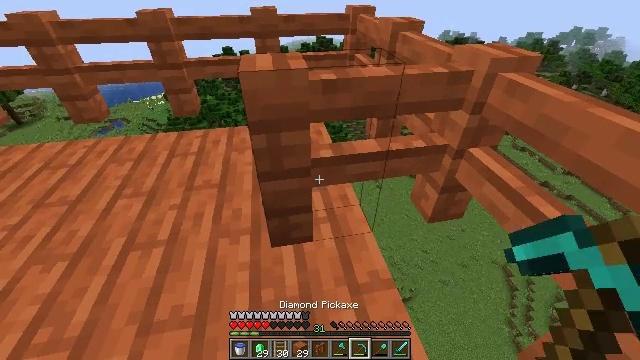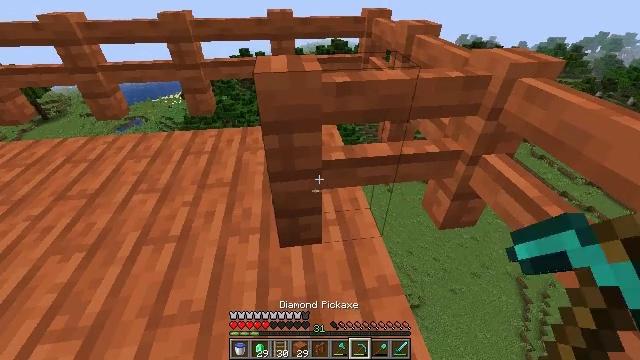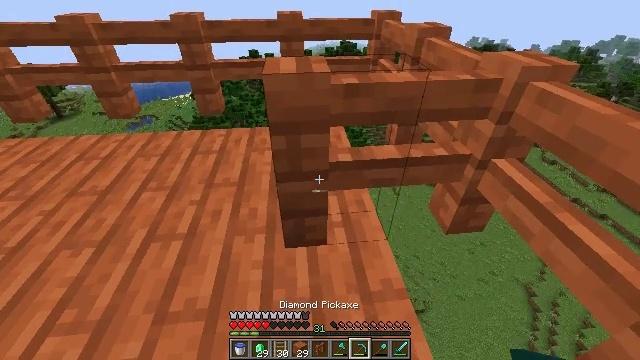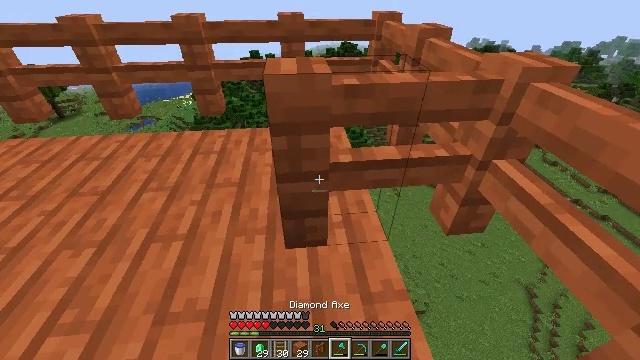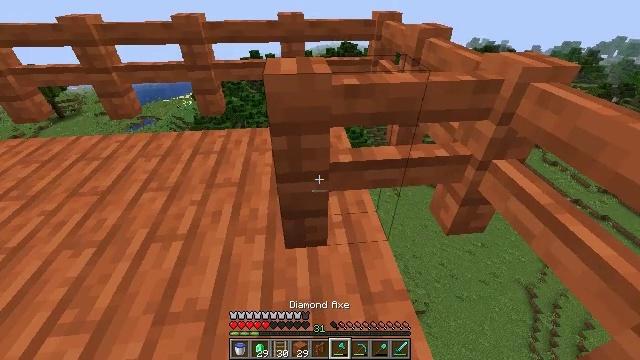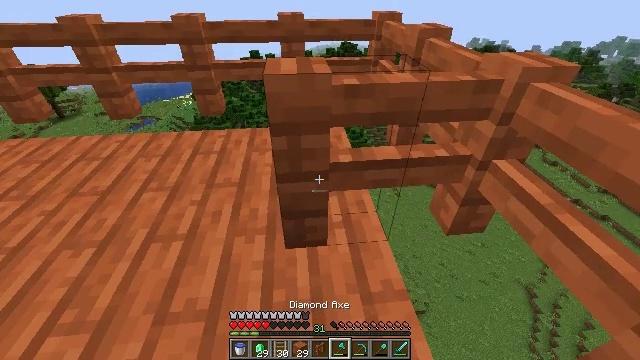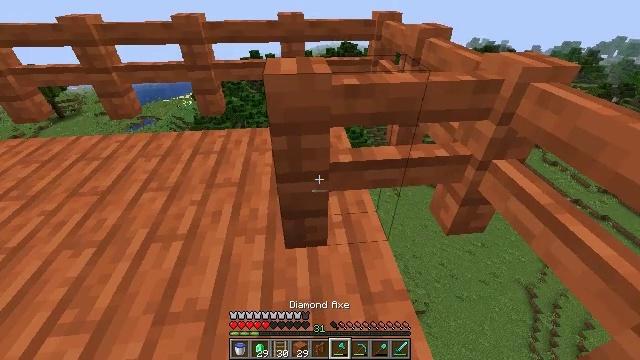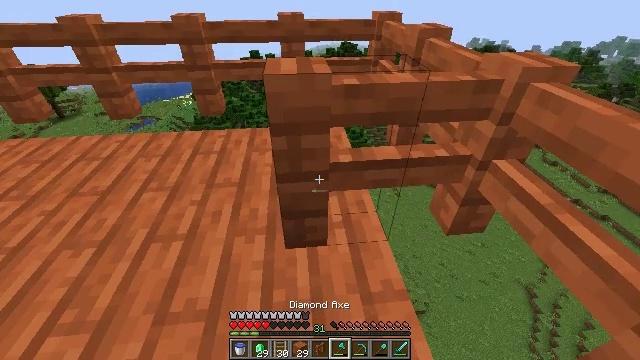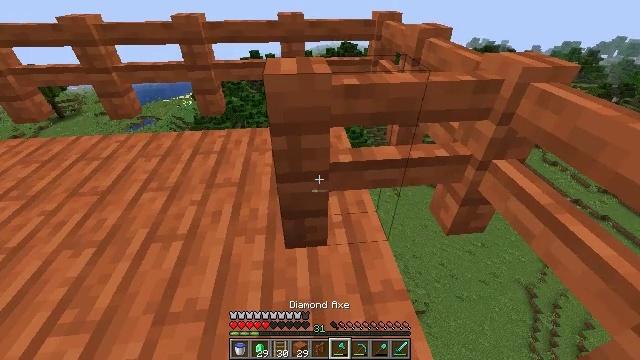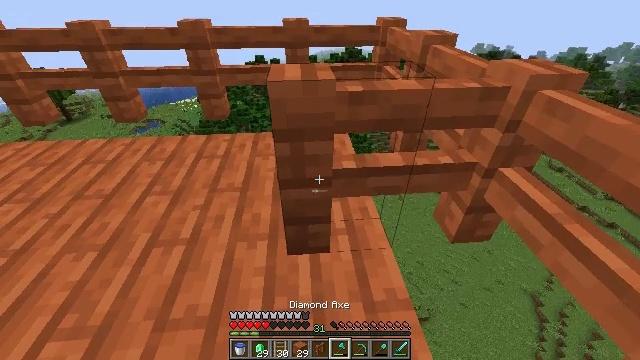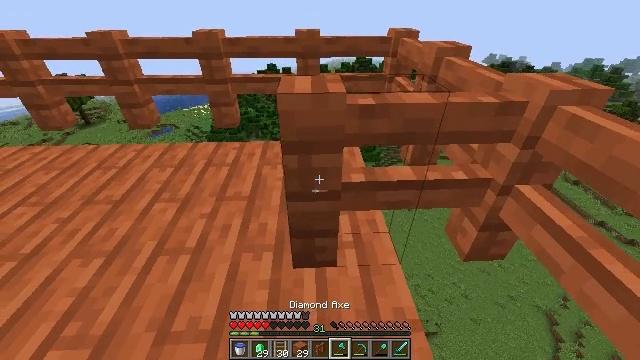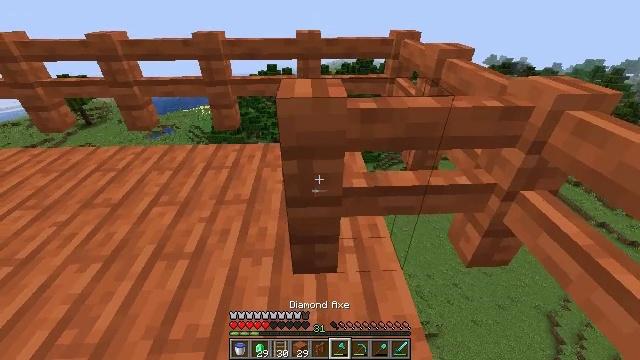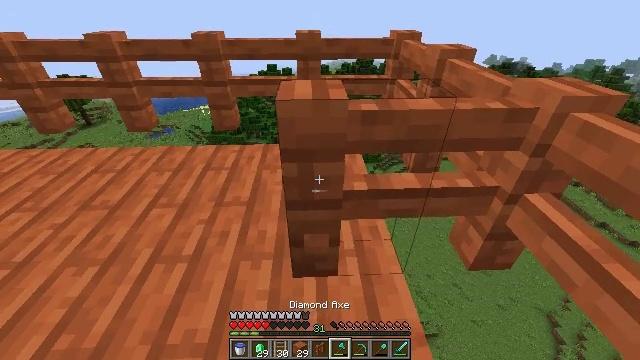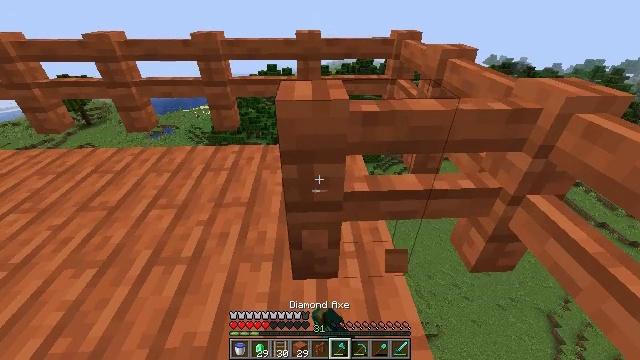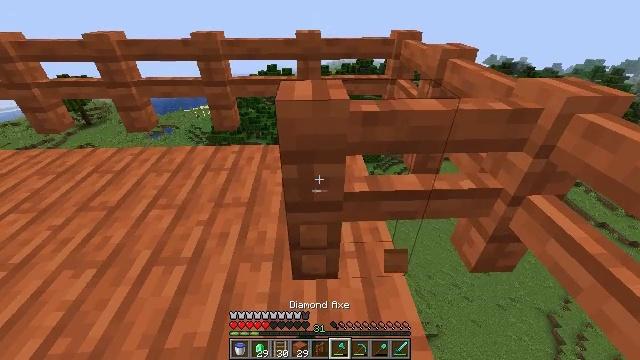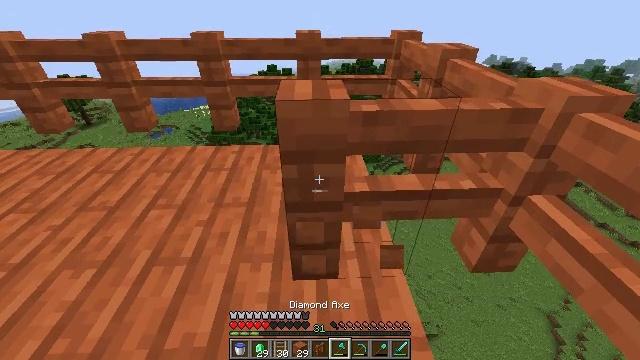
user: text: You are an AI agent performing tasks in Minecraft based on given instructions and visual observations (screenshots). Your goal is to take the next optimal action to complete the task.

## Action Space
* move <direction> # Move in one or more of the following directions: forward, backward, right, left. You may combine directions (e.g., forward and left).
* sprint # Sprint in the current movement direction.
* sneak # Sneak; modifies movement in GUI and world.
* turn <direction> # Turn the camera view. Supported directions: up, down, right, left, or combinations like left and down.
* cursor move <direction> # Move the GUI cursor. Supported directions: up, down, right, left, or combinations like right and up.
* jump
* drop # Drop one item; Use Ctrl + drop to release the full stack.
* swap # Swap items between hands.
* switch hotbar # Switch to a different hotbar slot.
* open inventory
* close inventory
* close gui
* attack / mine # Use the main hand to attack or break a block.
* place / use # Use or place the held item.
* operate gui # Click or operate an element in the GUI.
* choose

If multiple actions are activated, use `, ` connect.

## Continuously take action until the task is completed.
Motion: motion action
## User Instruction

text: Attack the acacia fence to break it.
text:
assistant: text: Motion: sneak, turn left
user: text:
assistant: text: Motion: sneak, turn left
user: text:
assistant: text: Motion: sneak
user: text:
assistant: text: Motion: sneak
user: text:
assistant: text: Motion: sneak
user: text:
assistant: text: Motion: sneak
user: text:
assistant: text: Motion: sneak
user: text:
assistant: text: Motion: sneak
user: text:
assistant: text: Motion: move forward, sneak
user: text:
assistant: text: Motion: move forward, sneak, turn left and up
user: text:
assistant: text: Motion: sneak
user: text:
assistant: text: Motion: sneak, attack / mine
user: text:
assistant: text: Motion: sneak, attack / mine
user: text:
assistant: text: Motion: sneak, attack / mine
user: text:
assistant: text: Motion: sneak, attack / mine
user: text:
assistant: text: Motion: sneak, attack / mine
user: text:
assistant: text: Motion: sneak, attack / mine
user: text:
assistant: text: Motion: sneak, attack / mine
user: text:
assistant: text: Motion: sneak, attack / mine
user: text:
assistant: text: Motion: sneak, attack / mine
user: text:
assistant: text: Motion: sneak, attack / mine
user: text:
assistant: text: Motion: sneak, attack / mine
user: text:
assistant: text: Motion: sneak, attack / mine
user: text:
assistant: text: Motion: sneak, attack / mine
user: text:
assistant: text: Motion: sneak, attack / mine
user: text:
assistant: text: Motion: sneak, attack / mine
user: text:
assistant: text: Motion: sneak, attack / mine
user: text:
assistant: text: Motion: sneak, attack / mine
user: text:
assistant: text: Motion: sneak, attack / mine